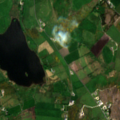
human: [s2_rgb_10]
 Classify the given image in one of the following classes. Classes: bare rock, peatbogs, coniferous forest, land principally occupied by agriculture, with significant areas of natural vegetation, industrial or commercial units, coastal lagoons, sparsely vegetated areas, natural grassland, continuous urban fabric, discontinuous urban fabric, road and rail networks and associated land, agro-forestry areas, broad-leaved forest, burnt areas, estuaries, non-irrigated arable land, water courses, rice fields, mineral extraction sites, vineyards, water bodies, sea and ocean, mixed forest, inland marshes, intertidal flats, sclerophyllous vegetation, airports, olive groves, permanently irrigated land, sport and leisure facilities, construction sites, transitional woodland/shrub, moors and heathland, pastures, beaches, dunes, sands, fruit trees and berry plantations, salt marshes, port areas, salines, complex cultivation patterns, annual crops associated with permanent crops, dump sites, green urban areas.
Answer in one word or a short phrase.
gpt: land principally occupied by agriculture, with significant areas of natural vegetation, moors and heathland, water bodies